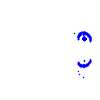
Particle: kaon